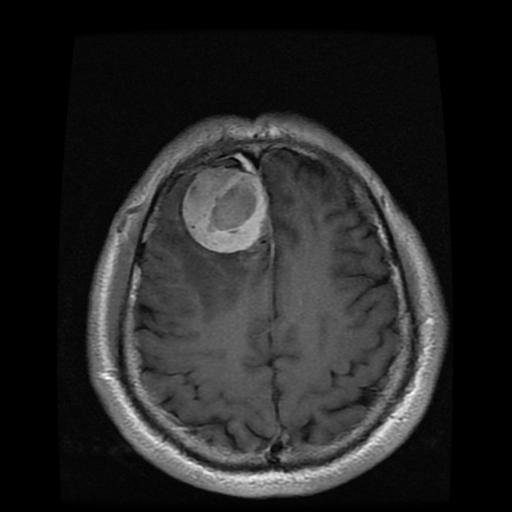
Label: meningioma